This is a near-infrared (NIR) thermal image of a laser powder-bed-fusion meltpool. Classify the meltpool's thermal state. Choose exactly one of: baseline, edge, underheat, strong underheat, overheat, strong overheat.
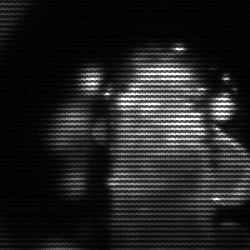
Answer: strong underheat